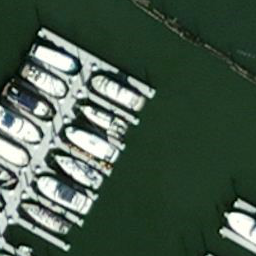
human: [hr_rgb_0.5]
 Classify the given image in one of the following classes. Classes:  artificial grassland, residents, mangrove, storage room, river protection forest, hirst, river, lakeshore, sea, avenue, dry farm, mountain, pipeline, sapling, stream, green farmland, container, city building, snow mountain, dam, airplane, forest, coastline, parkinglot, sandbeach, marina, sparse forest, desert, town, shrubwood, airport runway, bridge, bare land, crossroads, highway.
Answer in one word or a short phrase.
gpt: marina